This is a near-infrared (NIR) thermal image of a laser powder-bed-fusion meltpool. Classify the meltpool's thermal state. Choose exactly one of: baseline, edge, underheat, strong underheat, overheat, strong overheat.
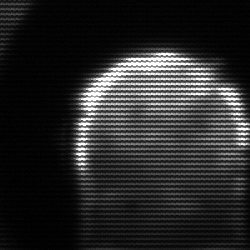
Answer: edge